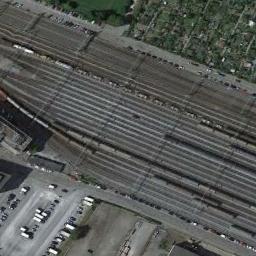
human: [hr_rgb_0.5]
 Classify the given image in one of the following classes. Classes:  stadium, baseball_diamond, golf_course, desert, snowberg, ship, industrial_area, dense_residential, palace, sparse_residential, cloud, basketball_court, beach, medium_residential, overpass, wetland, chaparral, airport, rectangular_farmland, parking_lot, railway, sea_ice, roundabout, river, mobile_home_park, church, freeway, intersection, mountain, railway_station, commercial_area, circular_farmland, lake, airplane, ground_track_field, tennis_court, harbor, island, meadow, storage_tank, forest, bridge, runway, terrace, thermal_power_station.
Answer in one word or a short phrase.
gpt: railway